Brain MRI, t1w sequence, axial 2D slice.
Patient: age 33, sex F, weight 78 kg, height 1.78 m
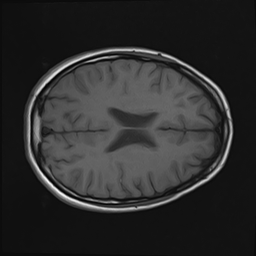